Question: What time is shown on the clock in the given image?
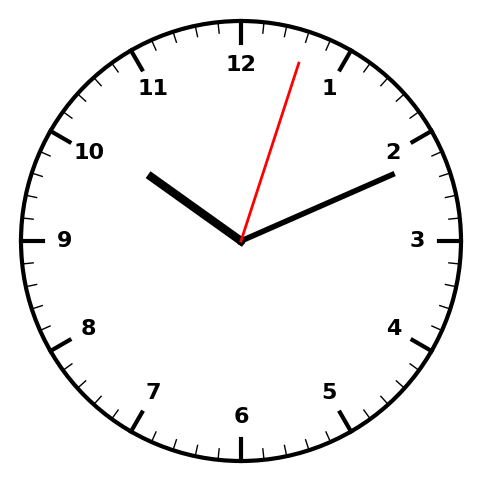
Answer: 10:11:03